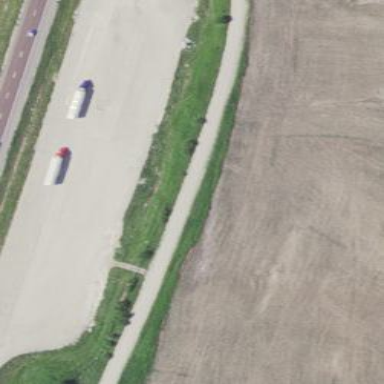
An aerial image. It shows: Rest area along the road.